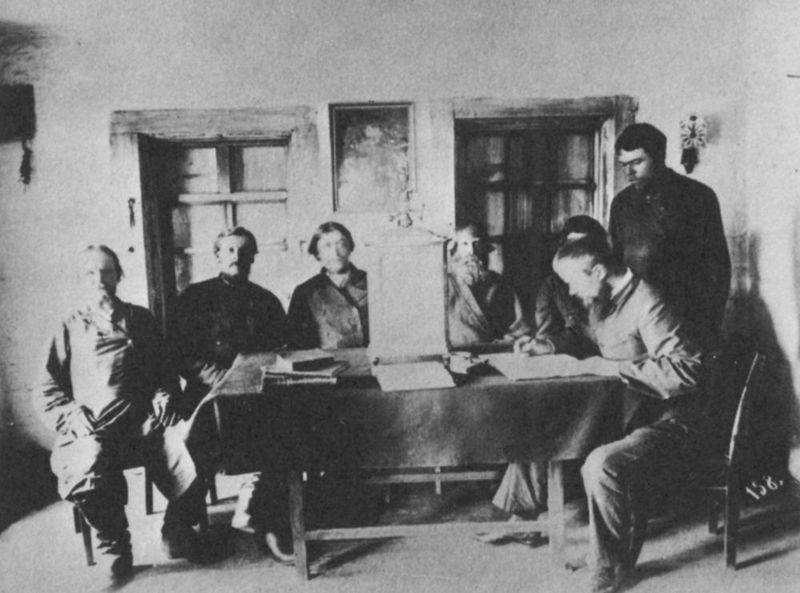
Titel: Ein Wolost-(Guts)Gericht in der Sitzung
Künstler: Russischer Photograph
Standort: Paris
Institution: Institut d'Etudes Slaves, Bibliothèque
Schlagwörter: blätter, mann, schatten, weiß, frauen, menschen, sitzen, fenster, frau, grau, hell, holz, lampe, licht, männer, raum, schwarz, stuhl, stühle, tisch, tür, zimmer, blick, versammlung, alt, bart, wand, mensch, bild, signatur, tischbein, tischdecke, tischtuch, sitzend, kind, blatt, frontal, bücher, papier, papiere, türen, unterricht, russland, lichteinfall, junge, foto, fotografie, photographie, unterschrift, buch, kreuz, steht, tischbeine, asien, schwarzweiß, mäntel, tischplatte, stift, heft, photo, zeichnen, brief, schreiben, antik, ereignis, schriftstück, hefte, bcuh, schwar-weiss, sitzung, schriftstücke, wahl, prüfung, schreibstift, stehnd, unterschreiben, wandleuchte